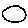
Label: circle